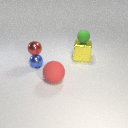
large yellow metal cube behind large red rubber sphere